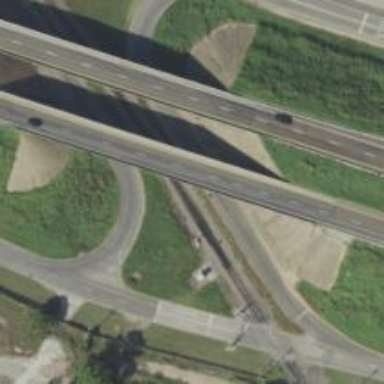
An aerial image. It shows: Tertiary link road.